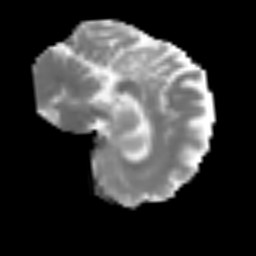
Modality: MD
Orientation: sagittal
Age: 71
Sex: female
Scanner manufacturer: siemens
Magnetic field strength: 3 T
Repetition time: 3.2 s
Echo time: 0.081 s